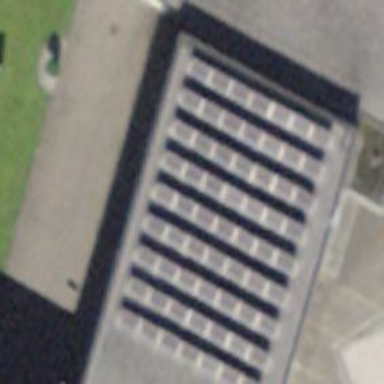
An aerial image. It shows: Hydro power generator.